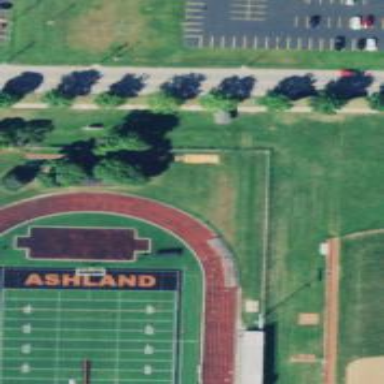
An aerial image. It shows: Athletics track located on leisure land.